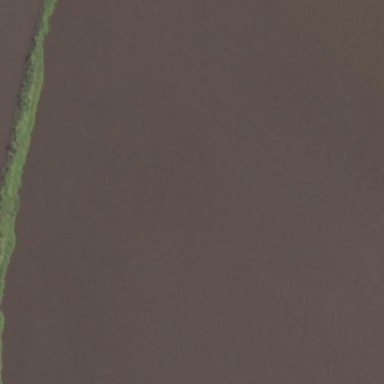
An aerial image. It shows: Marshy wetland area.